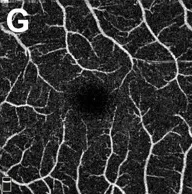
Pre- and postoperative 3.0 * 3.0 mm optical coherence tomography angiography (OCTA) images. Left eye. Preoperatively and at two follow-up visits (1 and 6 months) illustrate a gradual increase of macular vessel density.
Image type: ophthalmic_imaging (ophthalmic_angiography)